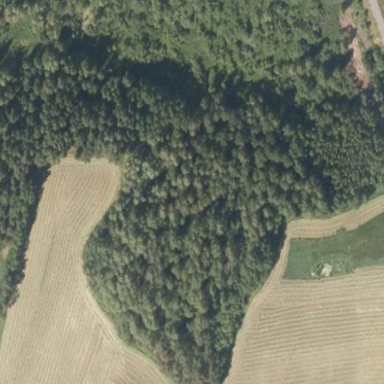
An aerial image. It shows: Mixed woodland with various types of leaves.